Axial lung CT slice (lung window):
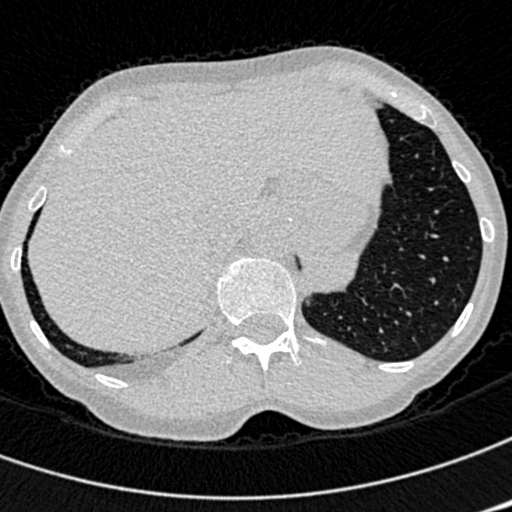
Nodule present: no